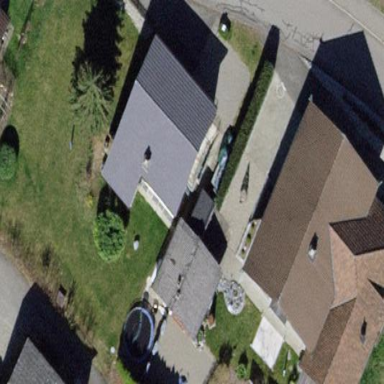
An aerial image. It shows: Gabled roofed house.